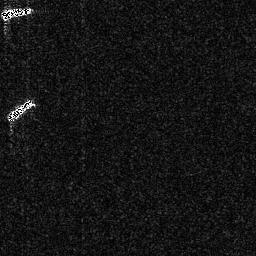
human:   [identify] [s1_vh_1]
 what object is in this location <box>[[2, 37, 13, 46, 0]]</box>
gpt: <ref>1 medium ship at the left</ref>

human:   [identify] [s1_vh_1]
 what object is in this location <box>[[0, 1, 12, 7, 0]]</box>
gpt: <ref>1 medium ship at the top left</ref>